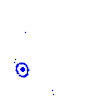
Particle: pion